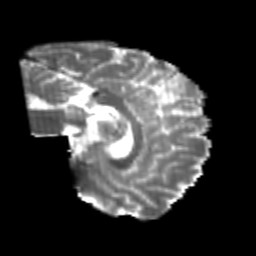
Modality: T2w
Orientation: sagittal
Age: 22
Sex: male
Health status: healthy
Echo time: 0.074 s